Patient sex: M
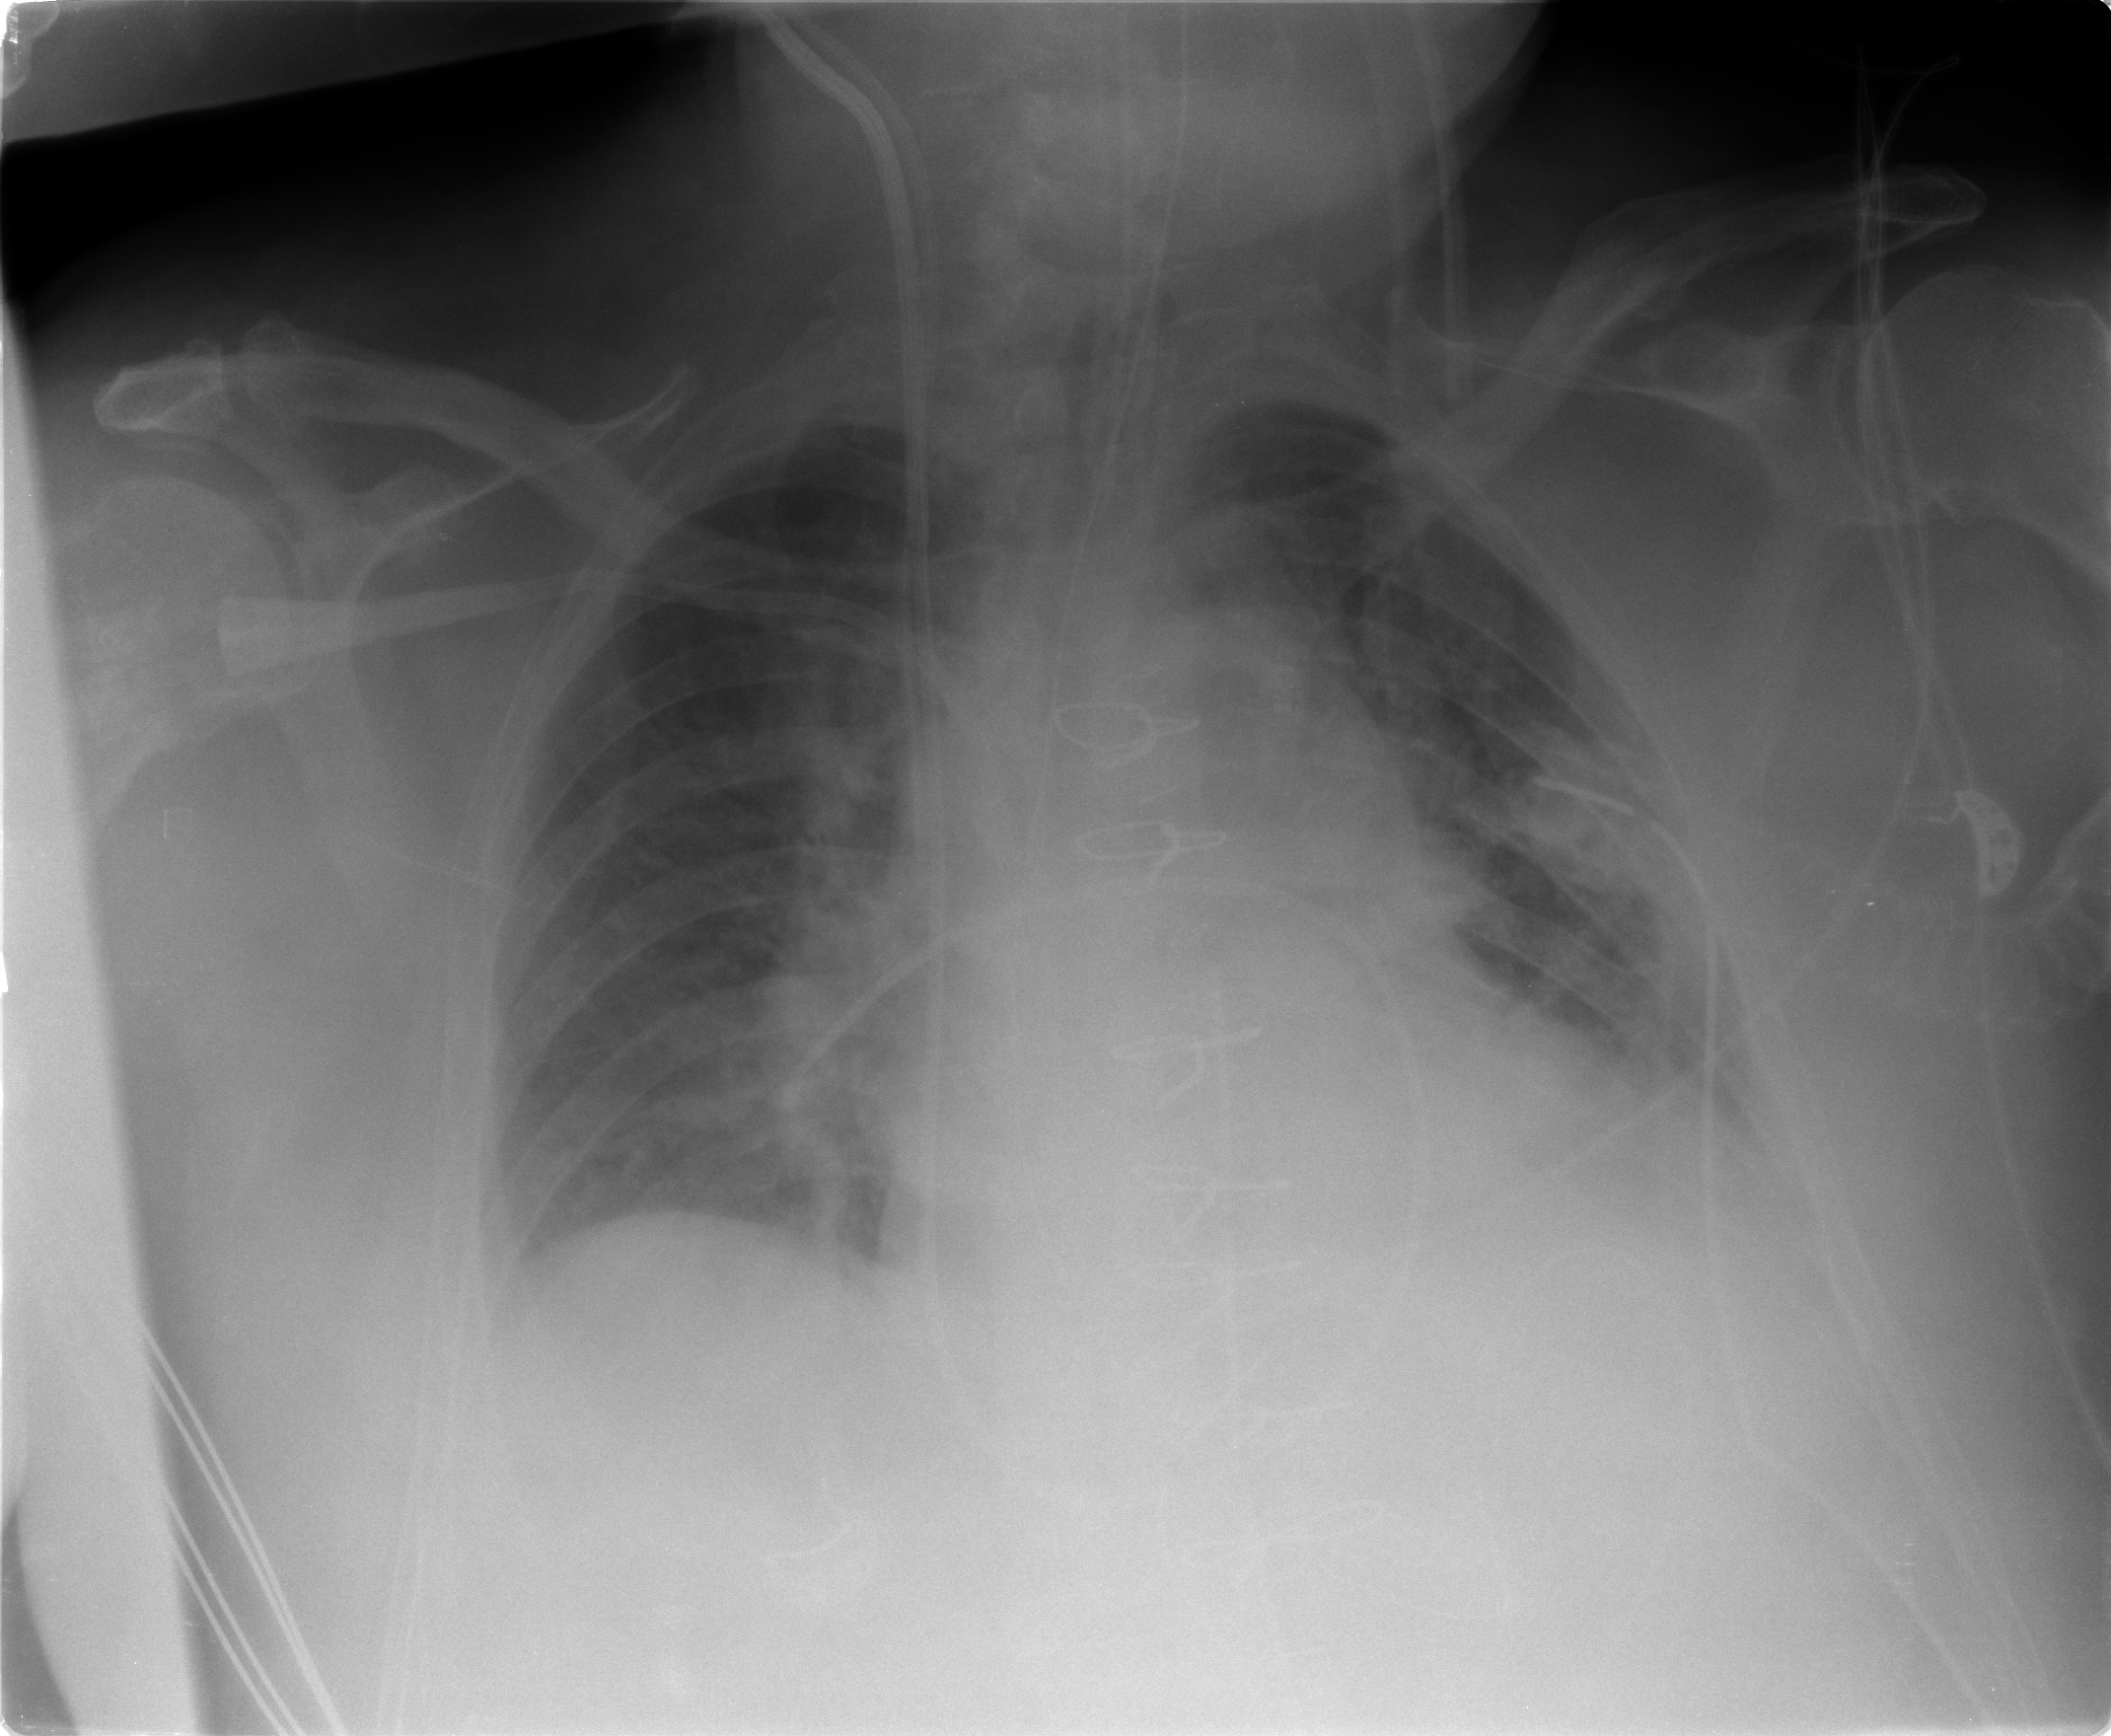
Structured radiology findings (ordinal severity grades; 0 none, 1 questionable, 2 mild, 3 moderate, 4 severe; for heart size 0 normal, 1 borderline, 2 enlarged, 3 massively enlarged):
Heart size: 2
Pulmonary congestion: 2
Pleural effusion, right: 0
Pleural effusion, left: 1
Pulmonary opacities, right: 1
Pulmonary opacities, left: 1
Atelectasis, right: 2
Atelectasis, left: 2